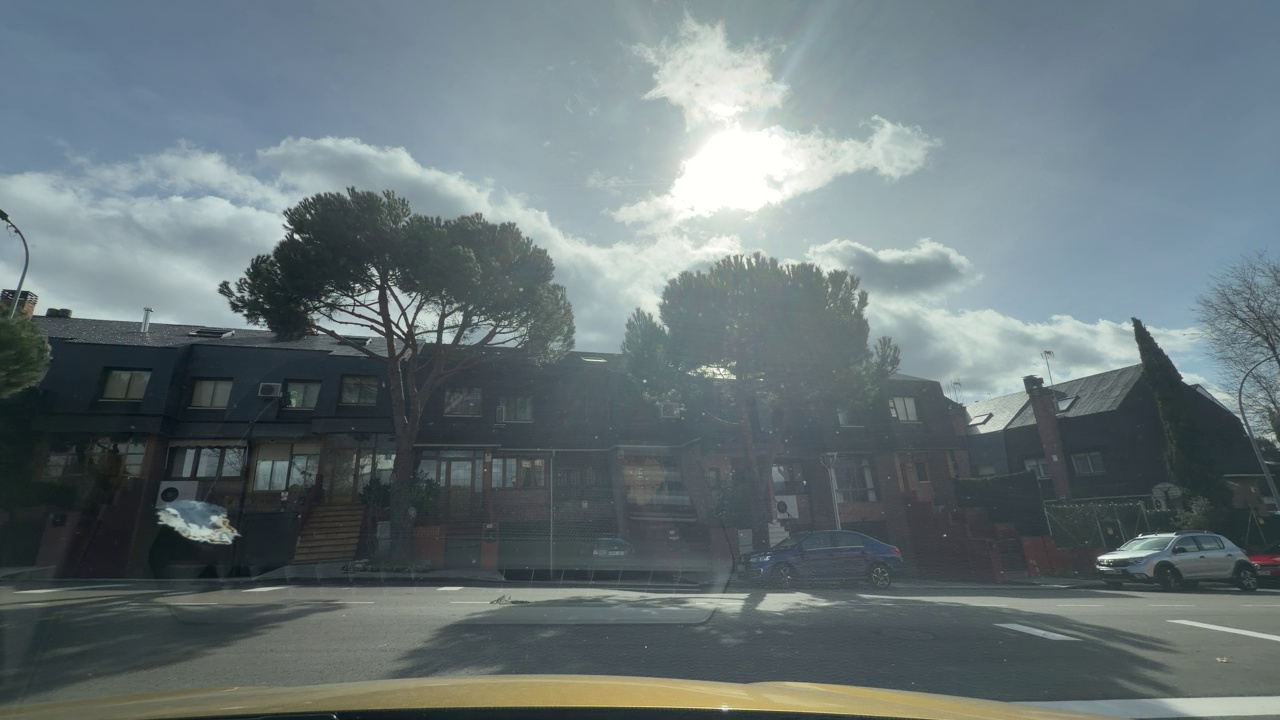
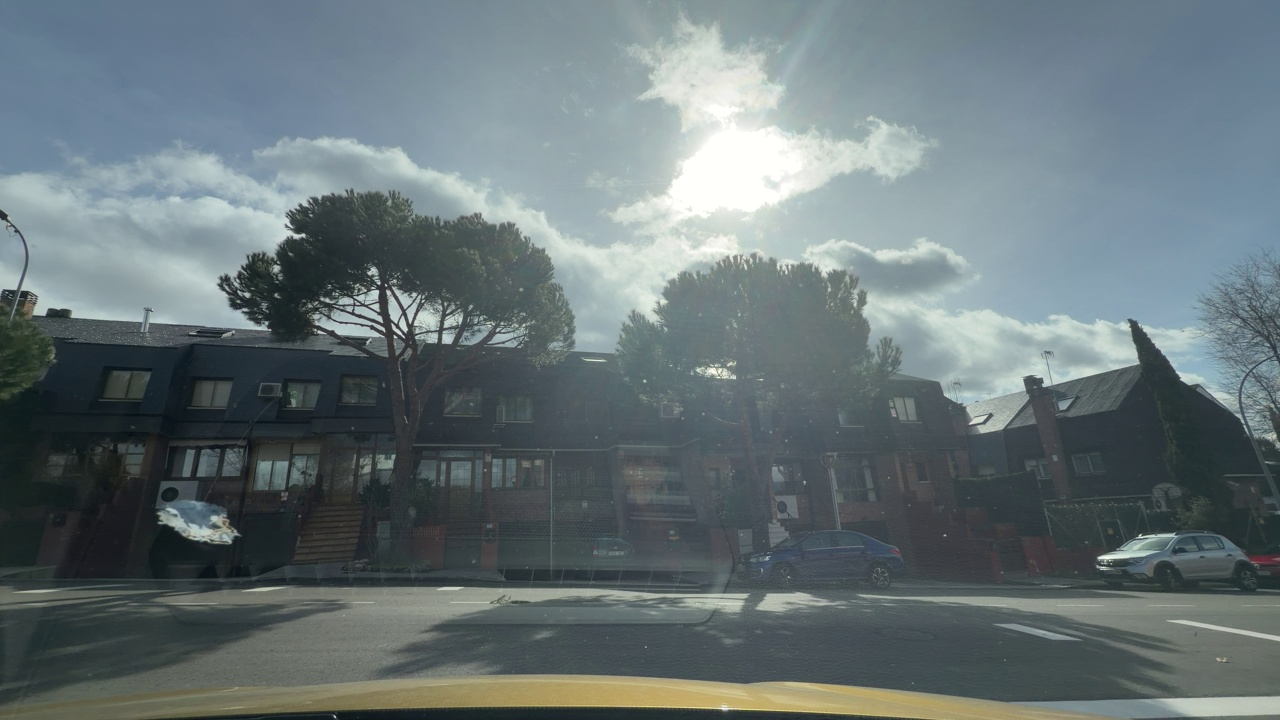
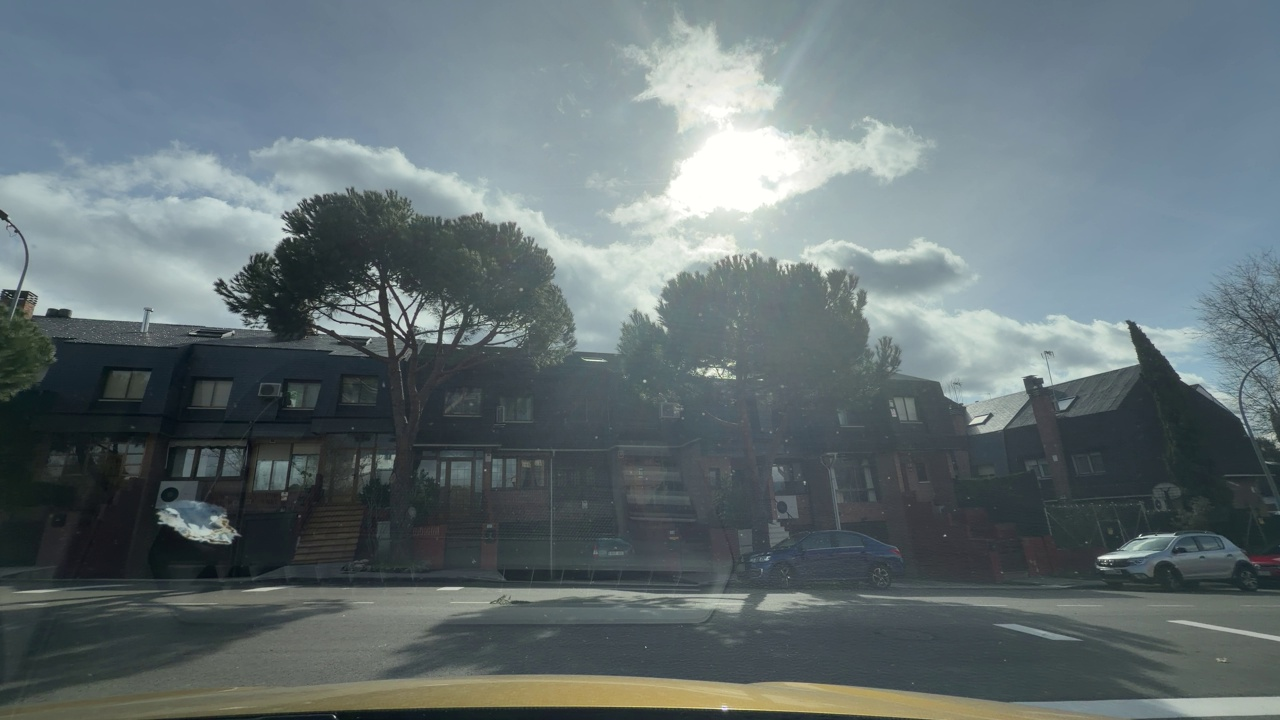
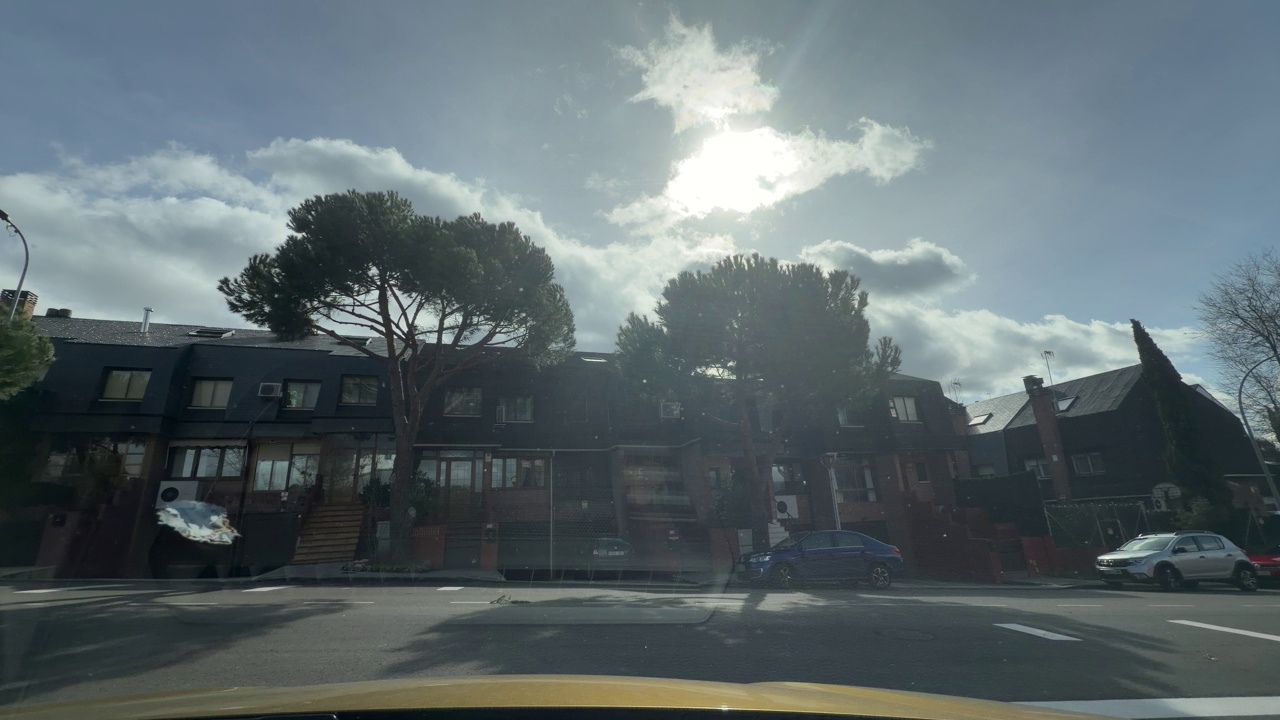
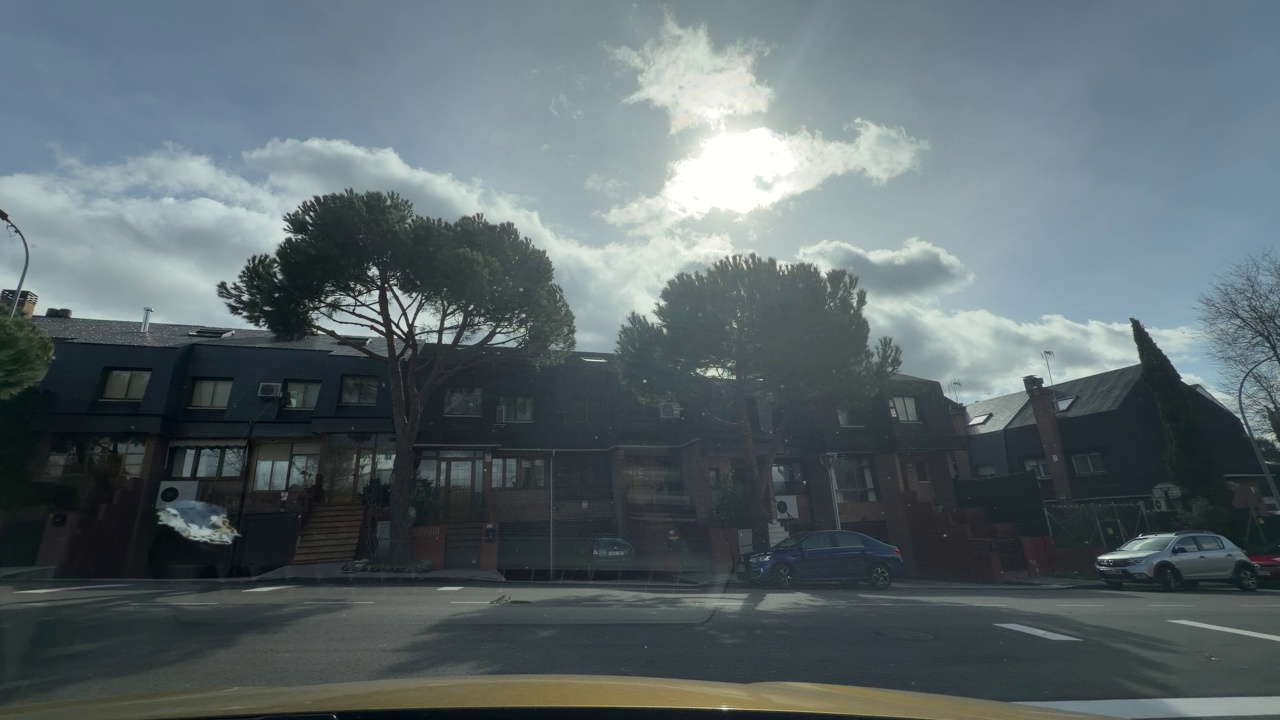
Situation: empty
Question: Is there any crossing object in the ego lane ahead?
Answer: No
Reasoning: No object is crossing the ego path.

Situation: empty
Question: Are vehicles present on the right side of the ego lane?
Answer: No
Reasoning: There are no visible objects on the side of the ego lane.

Situation: empty
Question: Are vehicles parked parallel or perpendicular to the roadway near the ego lane?
Answer: Yes
Reasoning: There are vehicles parked perpendicullary to the the roadway.

Situation: empty
Question: Does the environment indicate an urban road where curbside parking is permitted?
Answer: Yes
Reasoning: It's an urban environment.